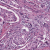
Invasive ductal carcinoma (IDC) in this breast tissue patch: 1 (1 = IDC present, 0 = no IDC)